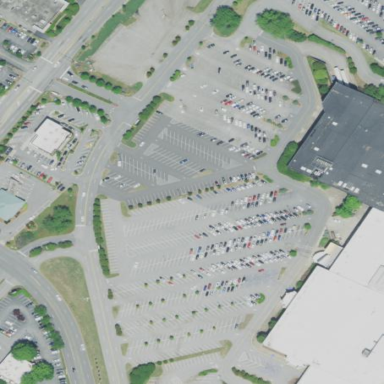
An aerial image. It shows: Parking area with asphalt surface.